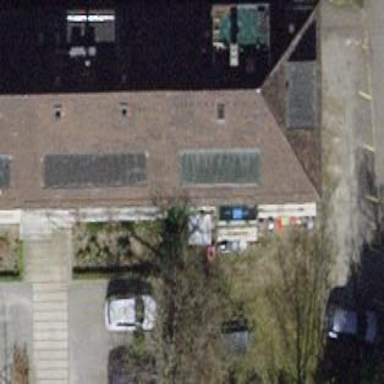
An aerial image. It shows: Apartments building with tiled roof.